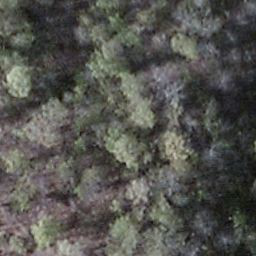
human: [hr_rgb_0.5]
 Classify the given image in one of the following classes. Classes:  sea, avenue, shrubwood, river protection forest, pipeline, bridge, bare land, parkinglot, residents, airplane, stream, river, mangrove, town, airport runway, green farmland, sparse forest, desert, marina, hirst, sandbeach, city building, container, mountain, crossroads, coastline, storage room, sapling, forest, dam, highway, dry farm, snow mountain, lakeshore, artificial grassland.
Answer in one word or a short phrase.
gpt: shrubwood